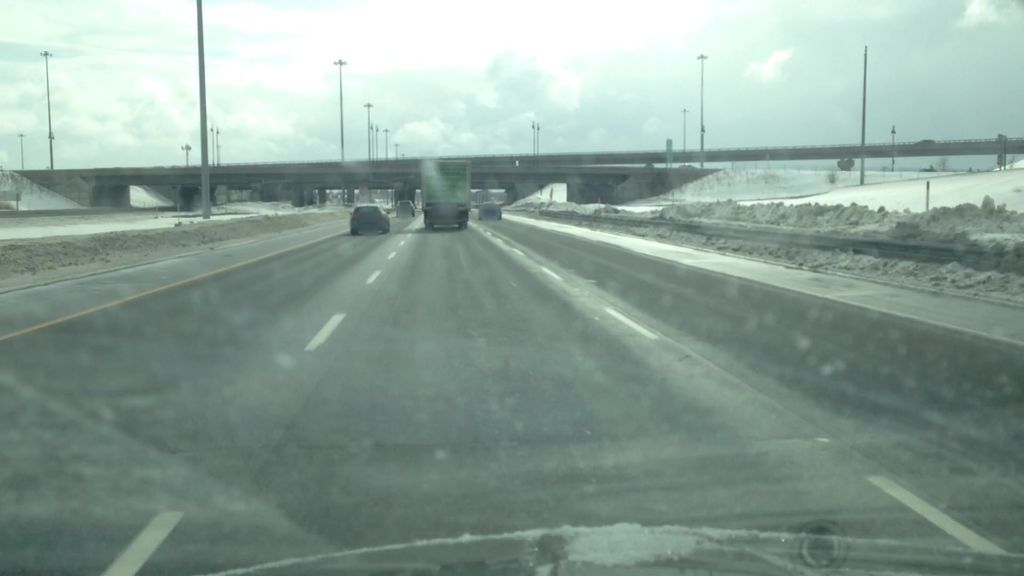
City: montreal